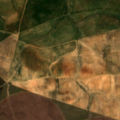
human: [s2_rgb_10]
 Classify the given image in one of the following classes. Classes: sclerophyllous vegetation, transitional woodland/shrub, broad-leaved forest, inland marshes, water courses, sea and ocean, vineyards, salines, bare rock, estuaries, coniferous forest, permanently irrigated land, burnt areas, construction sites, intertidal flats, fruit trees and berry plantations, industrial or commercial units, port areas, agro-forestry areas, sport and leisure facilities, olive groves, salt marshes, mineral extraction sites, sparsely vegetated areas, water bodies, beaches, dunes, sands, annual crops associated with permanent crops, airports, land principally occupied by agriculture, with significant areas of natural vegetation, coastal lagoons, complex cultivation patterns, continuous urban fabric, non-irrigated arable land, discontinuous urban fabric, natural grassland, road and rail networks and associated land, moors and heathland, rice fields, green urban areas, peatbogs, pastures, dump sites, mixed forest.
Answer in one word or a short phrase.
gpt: non-irrigated arable land, permanently irrigated land, fruit trees and berry plantations, transitional woodland/shrub